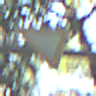
Verkehrszeichen: VorfahrtGewaehren
Umgebung: Outdoor, Nature
Tageszeit: Midday
Wetter: Clear
Licht: Natural
Jahreszeit: NotSpecified
Kontrast: LowContrast